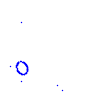
Particle: proton